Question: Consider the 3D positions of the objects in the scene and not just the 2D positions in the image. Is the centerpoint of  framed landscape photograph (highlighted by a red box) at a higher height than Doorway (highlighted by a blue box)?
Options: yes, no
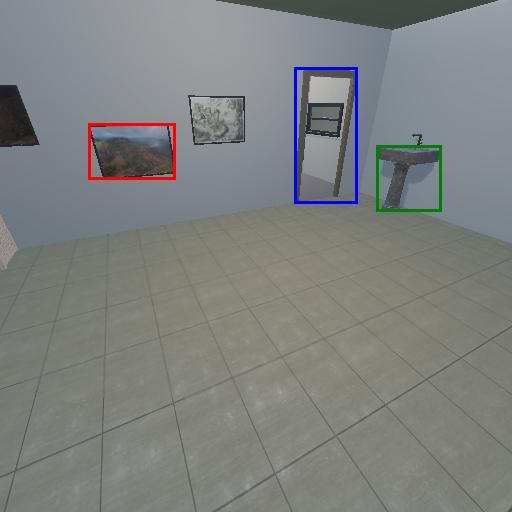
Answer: yes